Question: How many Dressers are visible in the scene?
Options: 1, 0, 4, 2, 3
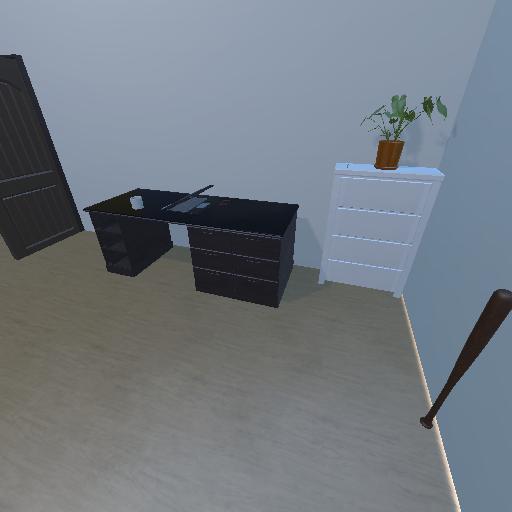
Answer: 1